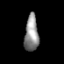
Tissue: prostate
Cell type: Myeloid cells
Senescence score: 0.7565
Nuclear area (px): 494
Mean DAPI intensity: 143.672